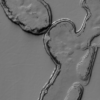
Label: not_dusty